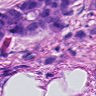
Metastatic tissue present: yes